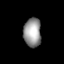
Tissue: lung
Cell type: Epithelial cells
Senescence score: 0.2345
Nuclear area (px): 497
Mean DAPI intensity: 150.972